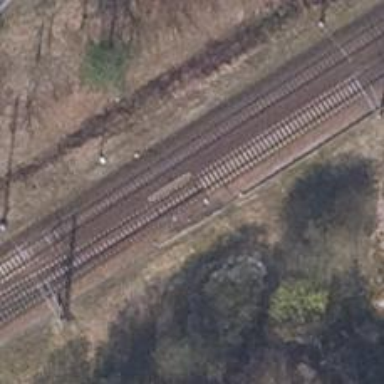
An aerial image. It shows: Railway switch.